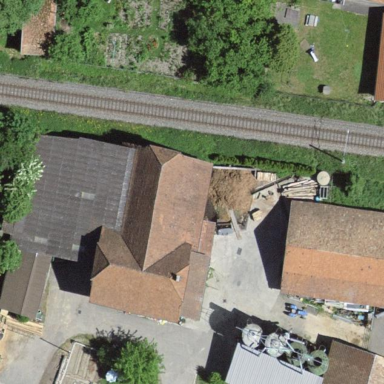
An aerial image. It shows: Farm building.